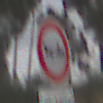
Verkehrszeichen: VerbotGespannfuhrwerke
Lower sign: ZeitangabenMitBeschraenkungAufWochentage7
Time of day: MorningAfternoon
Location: Outdoor (Nature)
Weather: Overcast
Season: NotSpecified
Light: Natural